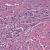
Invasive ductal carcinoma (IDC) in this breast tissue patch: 1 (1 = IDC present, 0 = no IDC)